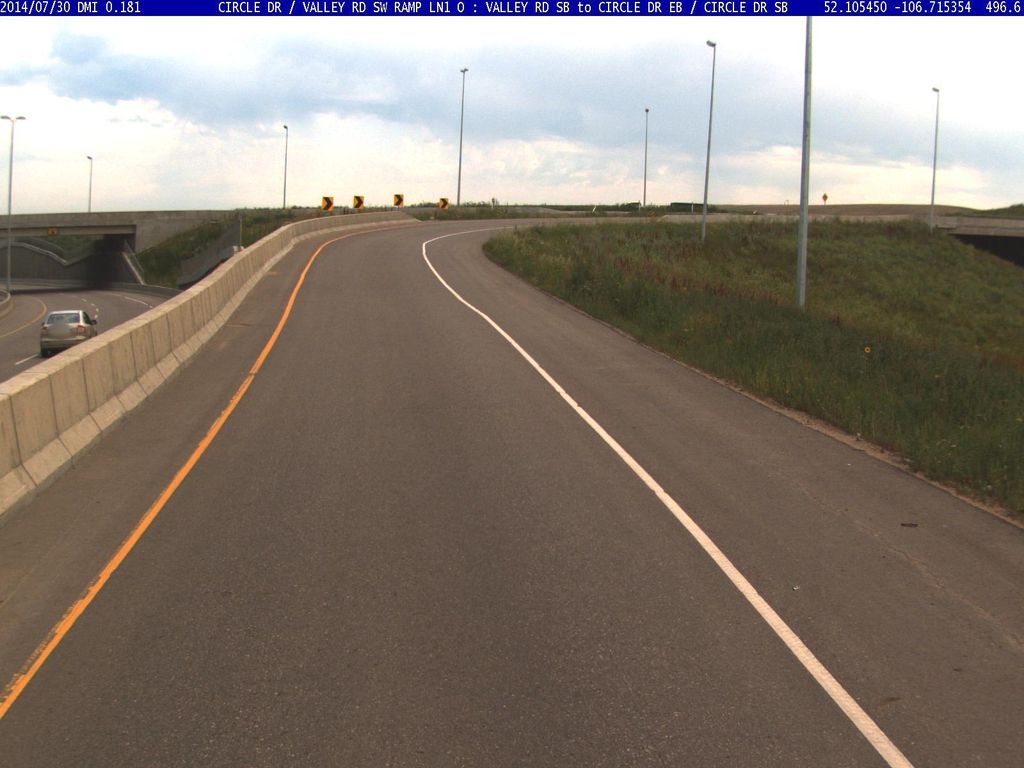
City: saskatoon